Question:
I can use Custom Parameters for giving parameters for running a program. However, when I start debugging the parameter setup doesn't seem to work.
How can I give the parameter in debugging mode with Xamarin Studio?
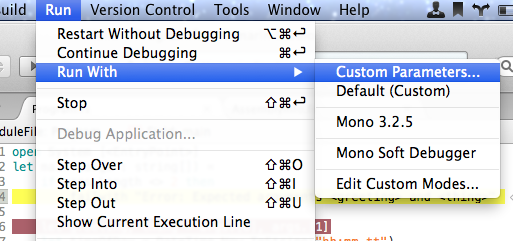
Answer:
The setup is in 'Project Options'.